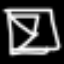
Label: hourglass